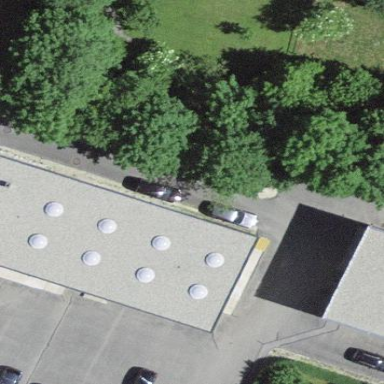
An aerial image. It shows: Industrial building.